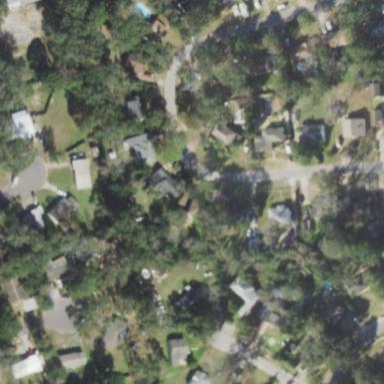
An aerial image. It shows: Residential area consisting of single-family homes.